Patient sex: M
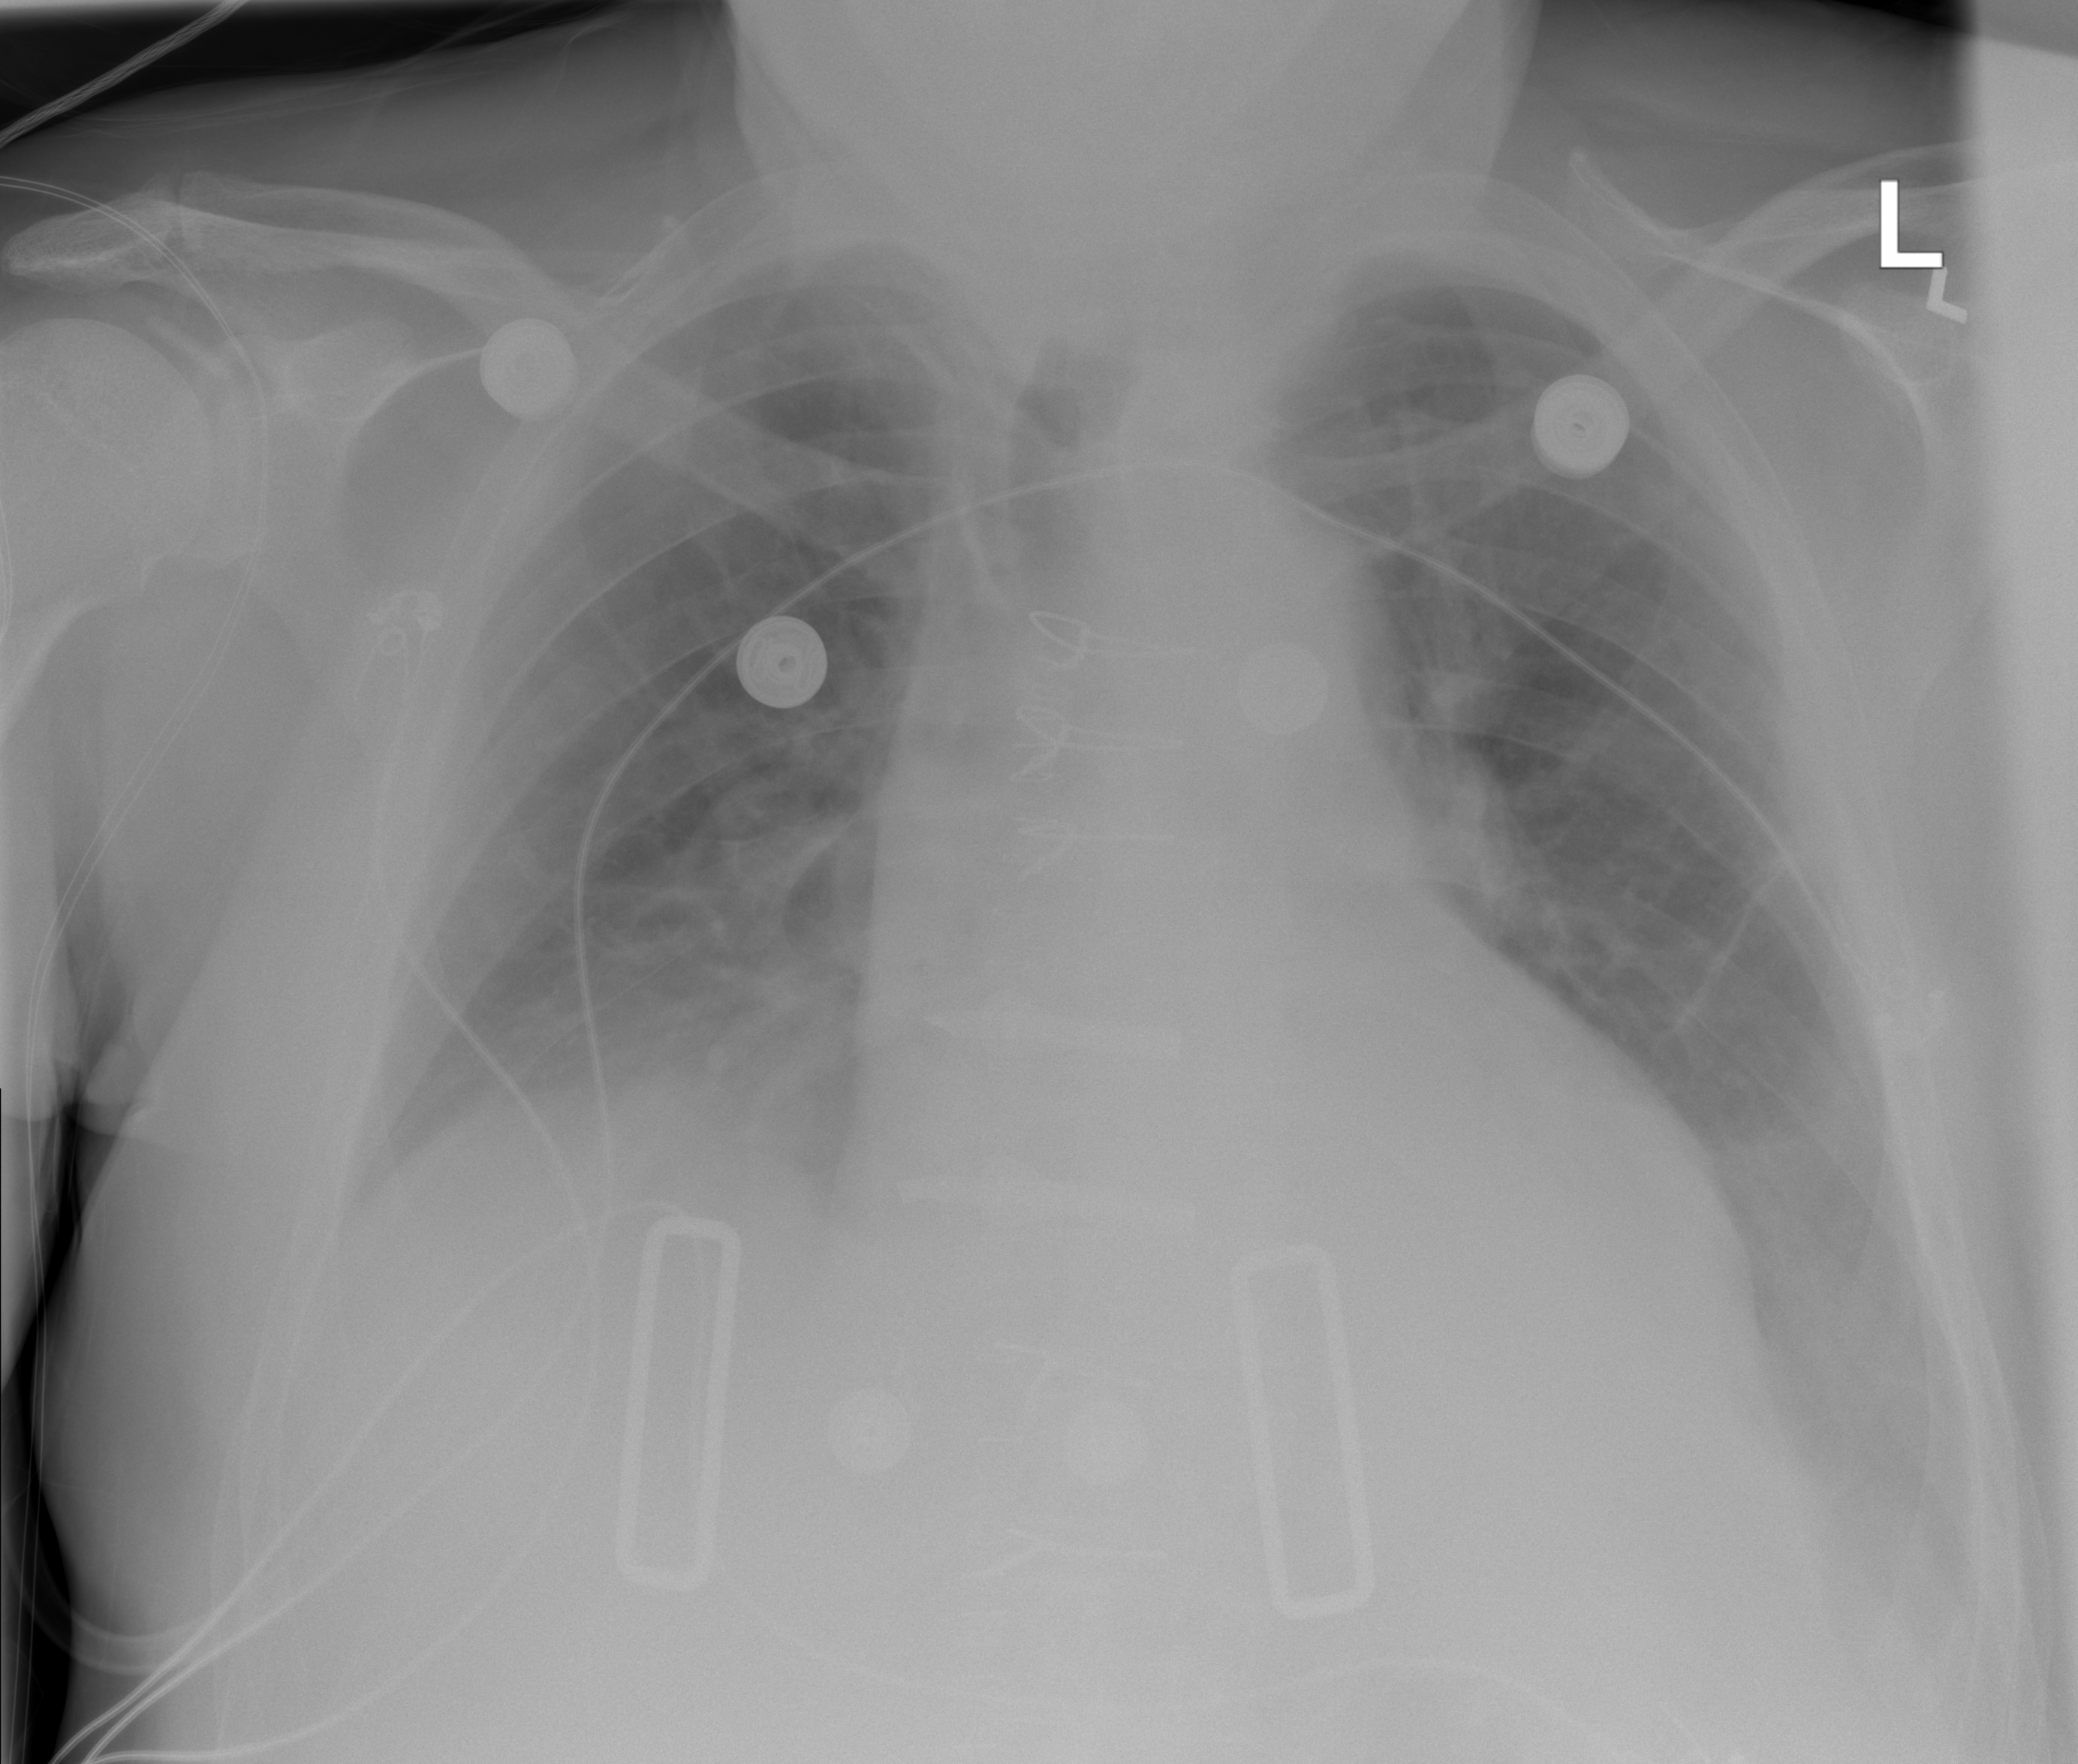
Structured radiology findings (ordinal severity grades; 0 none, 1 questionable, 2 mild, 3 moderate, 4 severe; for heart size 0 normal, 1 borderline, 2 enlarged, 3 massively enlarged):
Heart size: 1
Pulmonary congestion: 2
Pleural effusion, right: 2
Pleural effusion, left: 2
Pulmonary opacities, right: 0
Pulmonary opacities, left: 0
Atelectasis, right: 2
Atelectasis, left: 2